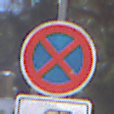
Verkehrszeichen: AbsolutesHalteverbot
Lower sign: HinweisDurchSinnbild14
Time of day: MorningAfternoon
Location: Outdoor (Special)
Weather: Clear
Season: Winter
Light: Natural